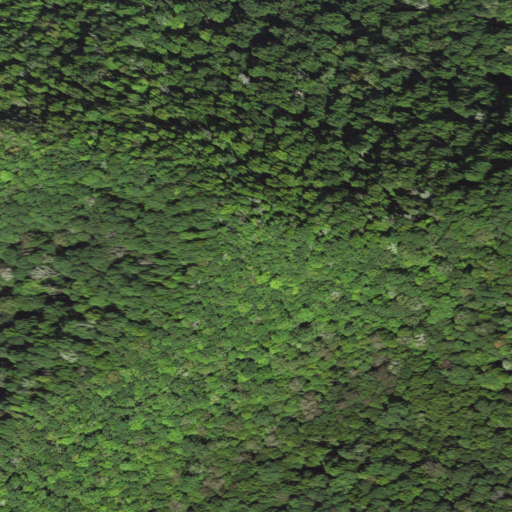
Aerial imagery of mountain in North Carolina named Sassafras Knob containing mixed forest, deciduous forest, and evergreen forest